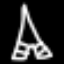
Label: The Eiffel Tower